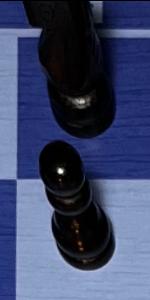
Label: Pawn_Black